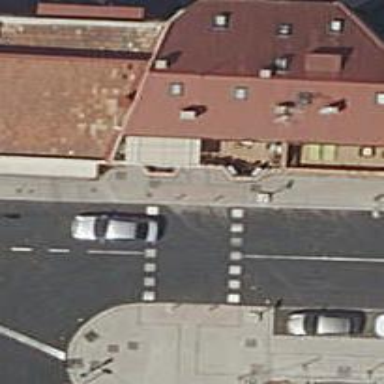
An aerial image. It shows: Uncontrolled zebra crossing on the road.